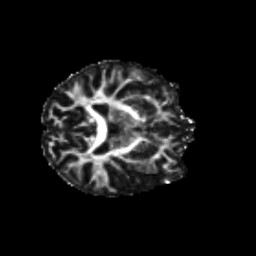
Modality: FA
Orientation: axial
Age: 22
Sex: female
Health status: healthy
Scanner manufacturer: siemens
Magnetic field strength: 3 T
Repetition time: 8.6 s
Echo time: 0.095 s